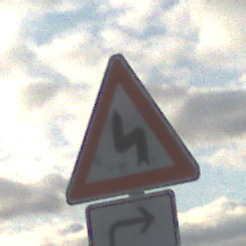
Verkehrszeichen: DoppelkurveZunaechstLinks
Zusatzzeichen unten: RichtungsangabeDurchPfeile5
Umgebung: Outdoor, RoadRail
Tageszeit: SunriseSunset
Wetter: PartlyCloudy
Licht: Natural
Jahreszeit: NotSpecified
Kontrast: LowContrast